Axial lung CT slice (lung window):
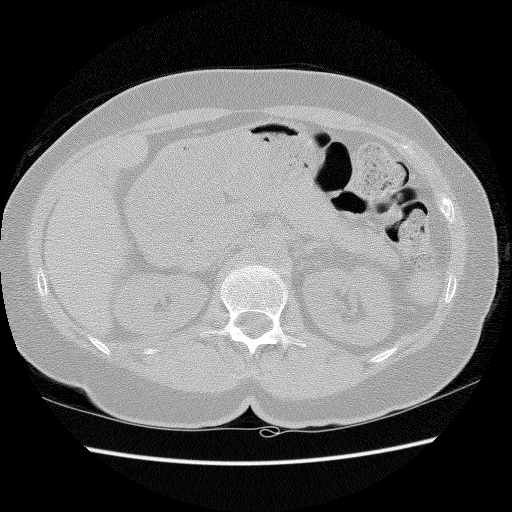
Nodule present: no